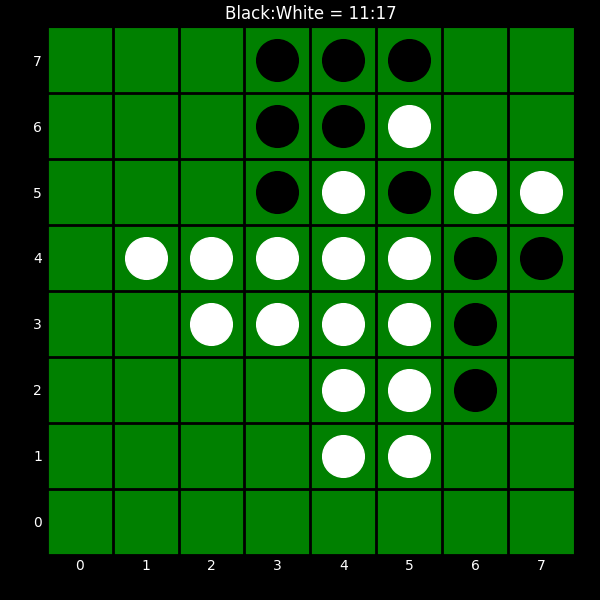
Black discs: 11
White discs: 17